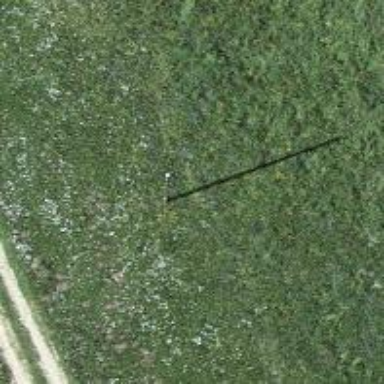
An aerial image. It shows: Power pole.